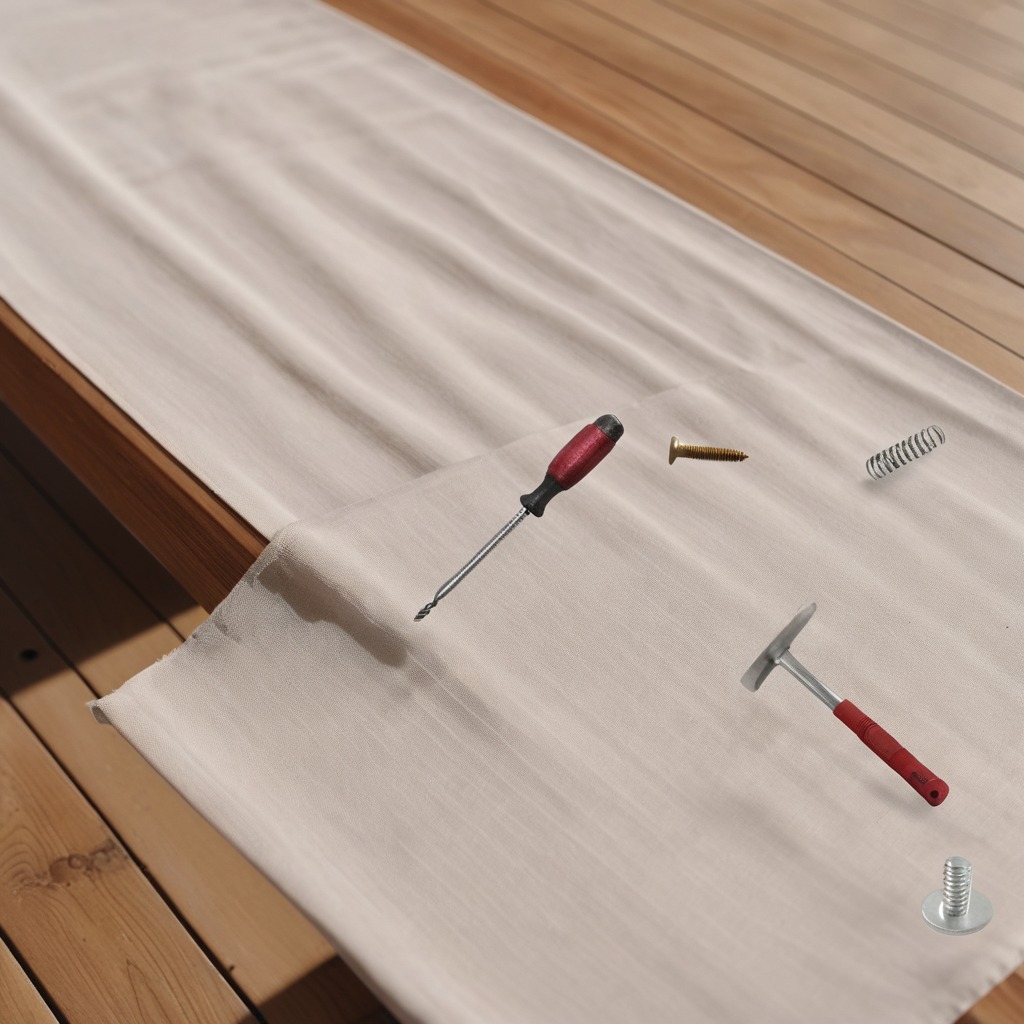
A metal machine screw, a hammer, an iron nail, a coiled metal spring, and a screwdriver are lying on a wooden table in an outdoor workshop during daytime bright natural light soft shadows worn but beneath the cloth.